Field crop: maize
Growth stage: 2
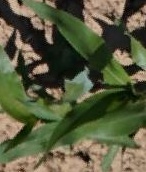
Species: maize